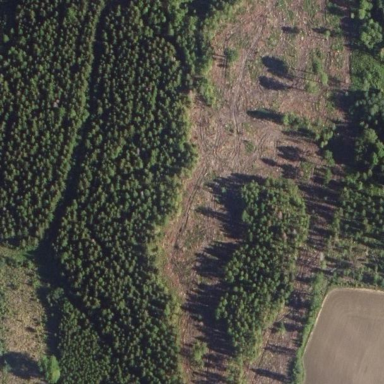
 likely man-made clearing in the landscape."